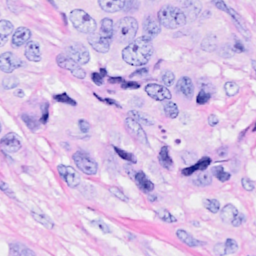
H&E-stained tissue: Breast